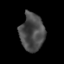
Tissue: lung
Cell type: T cells
Senescence score: 0.2285
Nuclear area (px): 892
Mean DAPI intensity: 73.972